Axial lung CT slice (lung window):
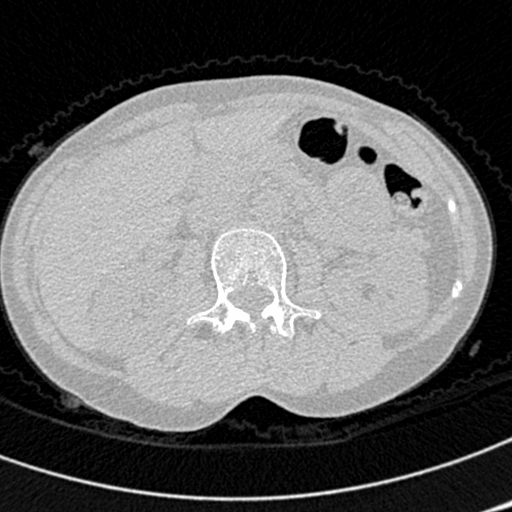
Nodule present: no